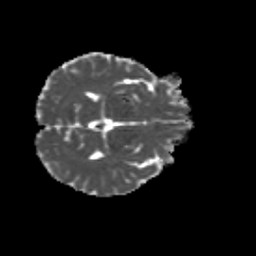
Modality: MD
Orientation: axial
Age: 22
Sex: female
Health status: healthy
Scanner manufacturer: siemens
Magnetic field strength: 3 T
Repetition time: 8.6 s
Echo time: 0.095 s